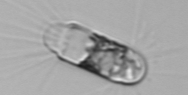
Label: Corethron_hystrix